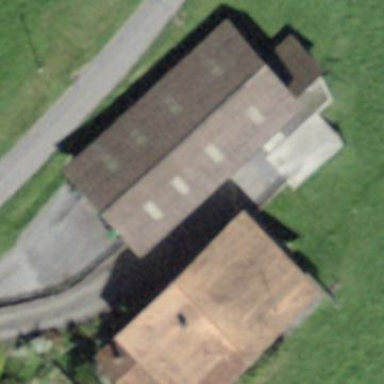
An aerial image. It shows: Rural barn.